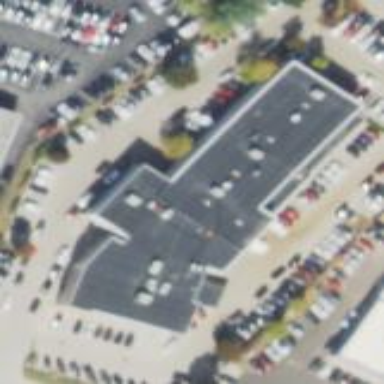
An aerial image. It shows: Building that houses car shop.